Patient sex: M
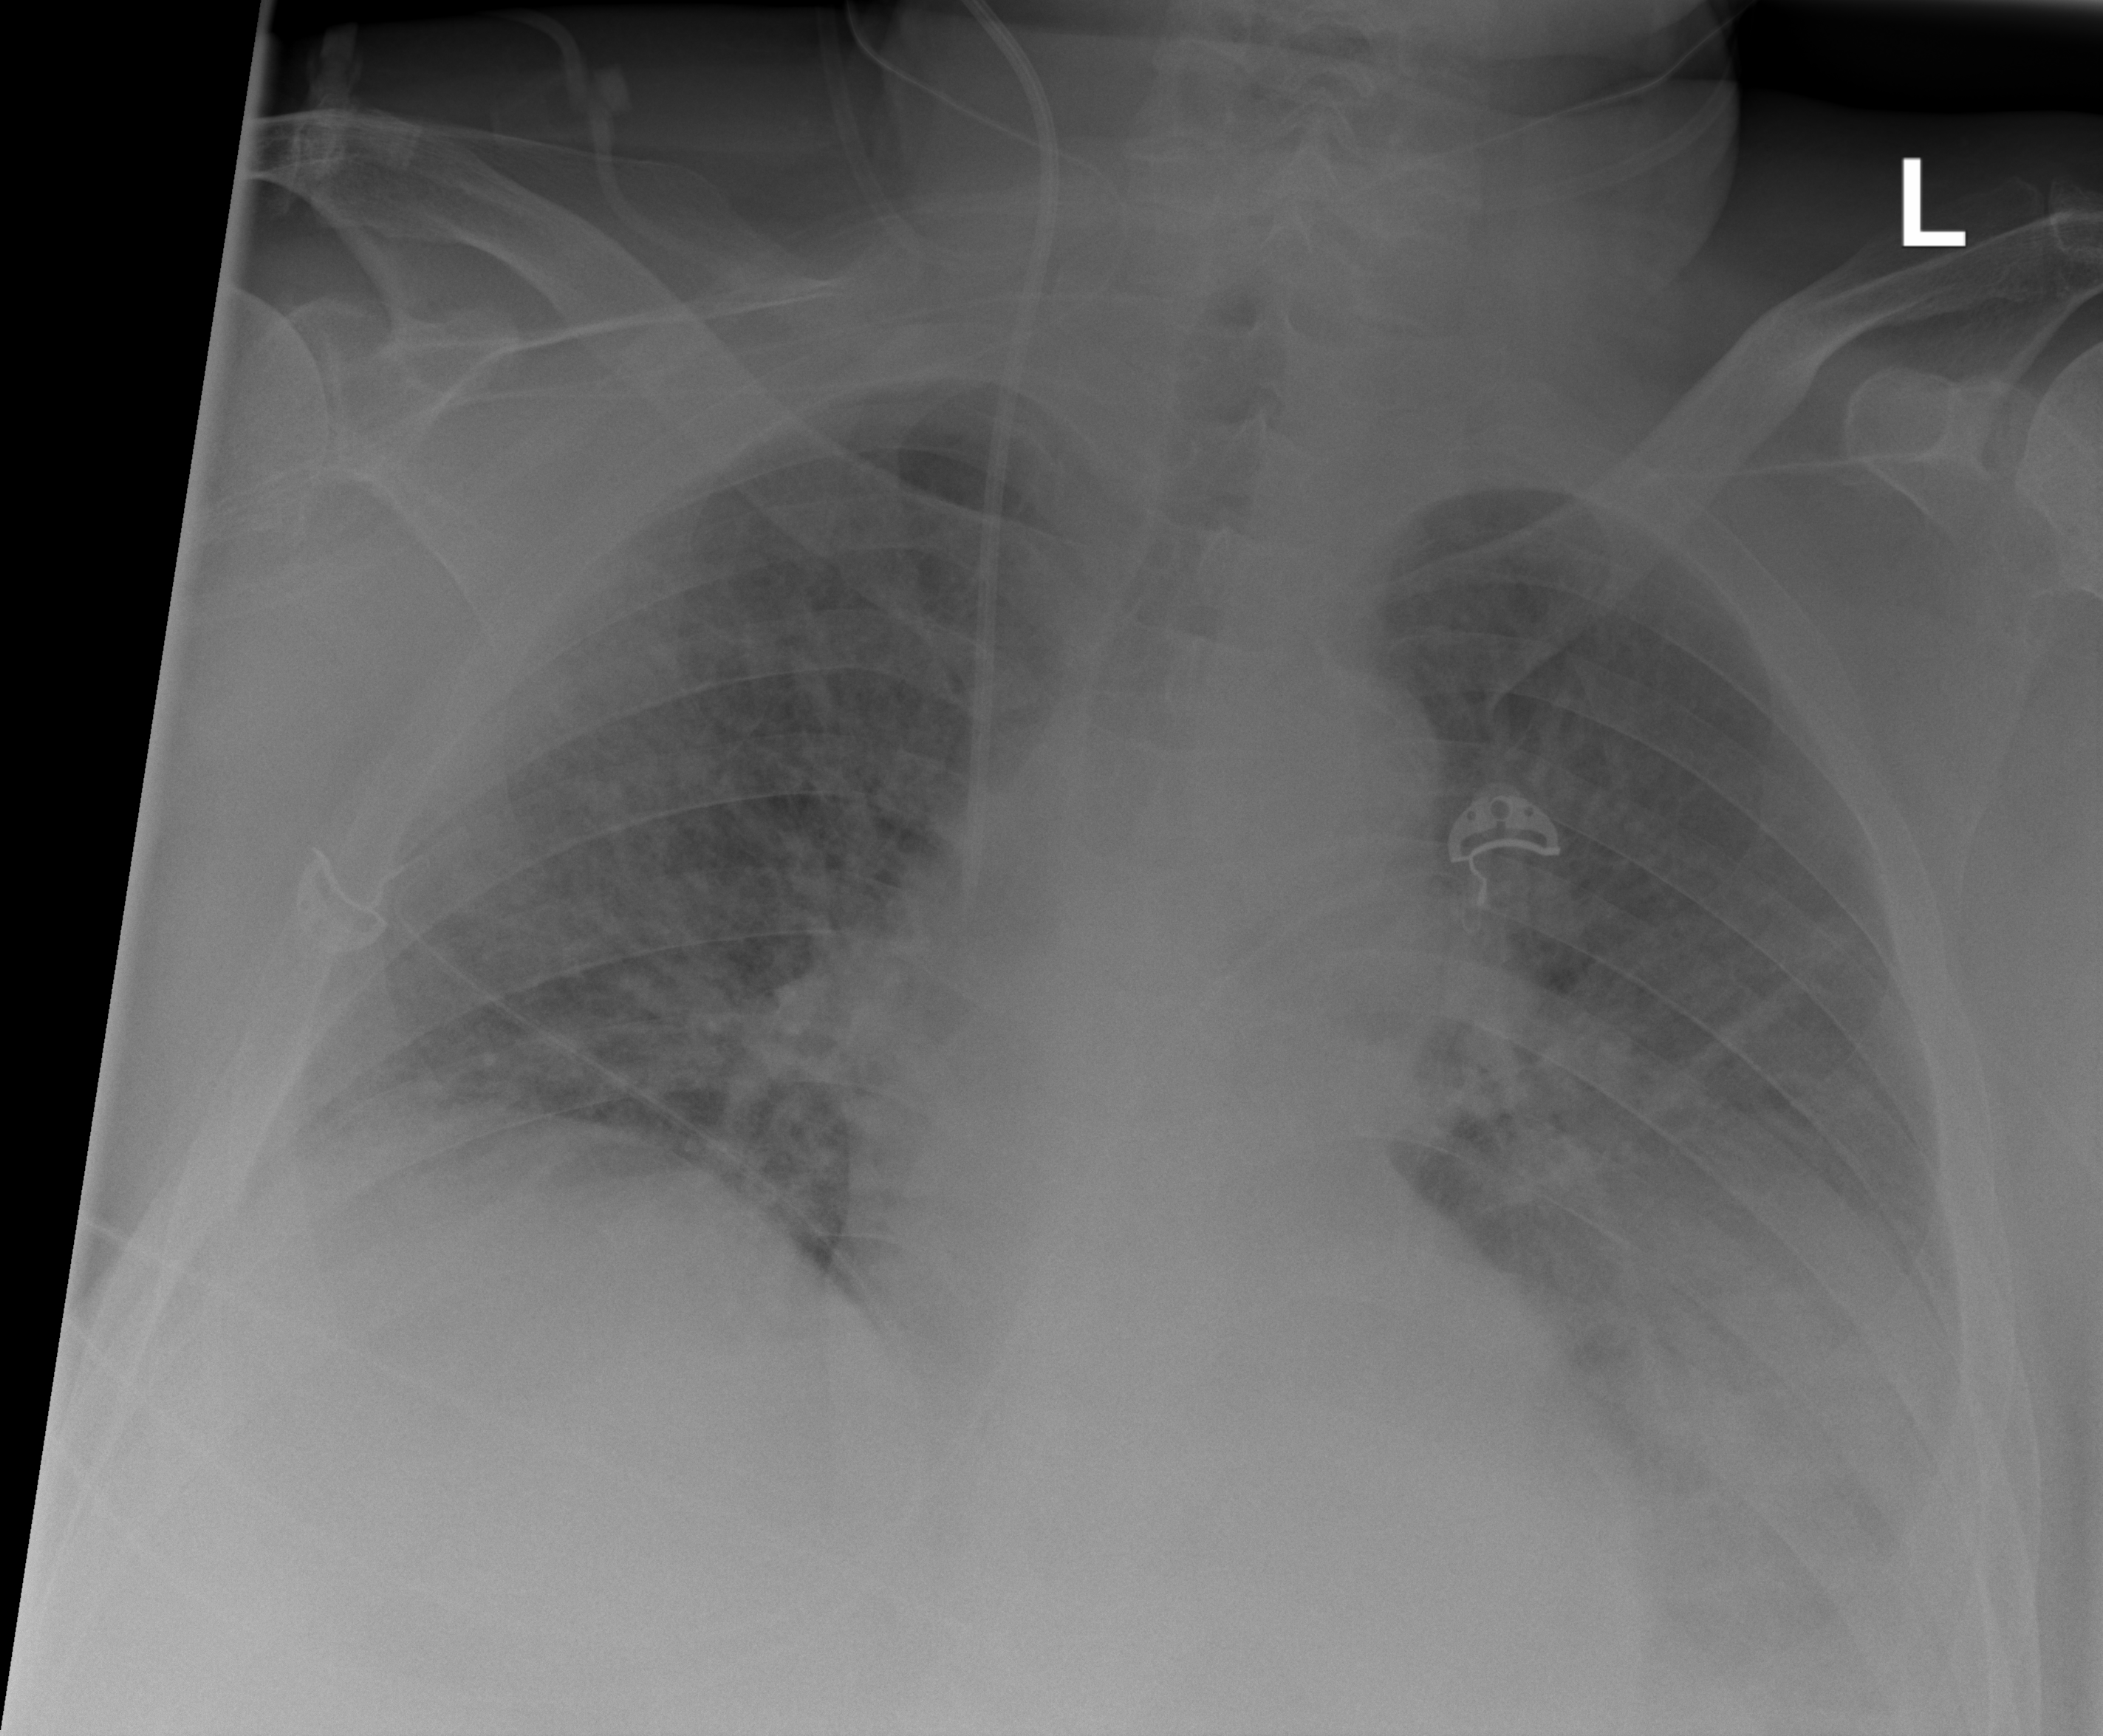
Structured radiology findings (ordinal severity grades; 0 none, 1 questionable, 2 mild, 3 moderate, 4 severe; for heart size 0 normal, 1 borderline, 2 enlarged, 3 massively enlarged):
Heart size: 2
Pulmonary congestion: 3
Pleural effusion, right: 0
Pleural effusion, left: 2
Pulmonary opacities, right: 3
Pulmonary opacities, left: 4
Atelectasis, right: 1
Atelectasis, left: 3